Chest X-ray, AP view. Patient: 74 years old, sex F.
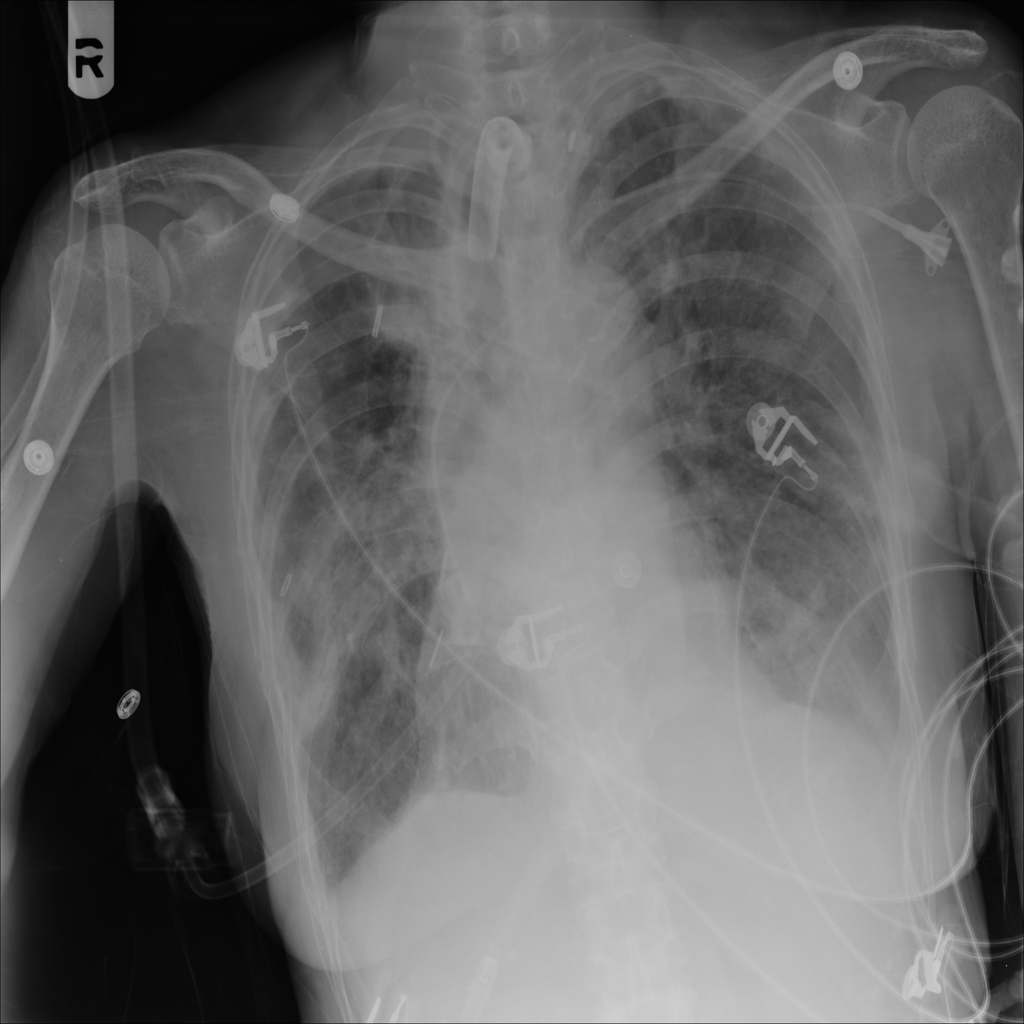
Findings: Infiltration